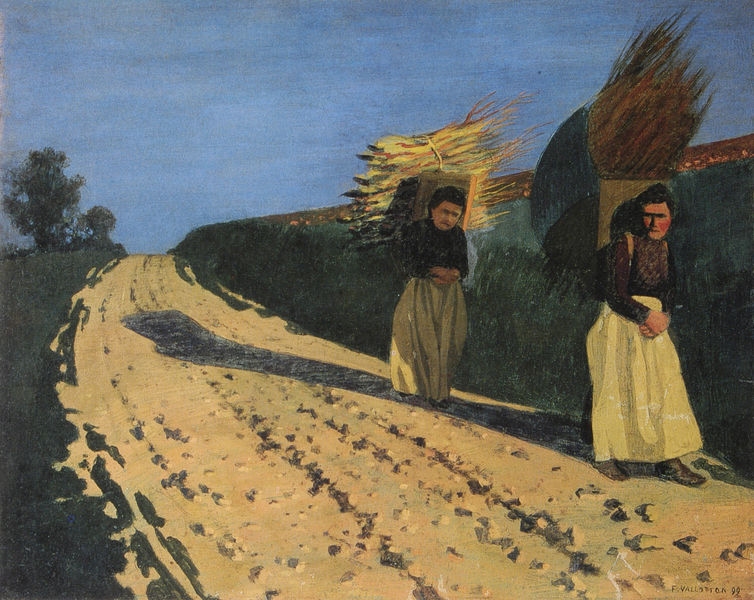
Titel: Porteuses de fagots, Holztragende Frauen
Künstler: Félix Vallotton
Institution: (Privatsammlung)
Schlagwörter: baum, blau, dunkel, gemälde, himmel, schatten, bäume, frauen, gelb, grün, impressionismus, landschaft, menschen, ocker, sand, abend, braun, frau, hell, holz, kleider, licht, ohr, rücken, schwarz, strasse, stroh, szene, weiss, ölbild, gras, rasen, rot, weg, wiese, beige, expressionismus, rock, alt, gesichter, hemd, alte, arm, augen, bluse, falten, gesicht, steine, tragen, hände, signatur, öl, dämmerung, erde, feld, felder, natur, büsche, gehen, pfad, sonne, boden, arbeit, bauern, genre, erdig, schürze, dutt, wangen, schlagschatten, zwei, röcke, abends, abhang, acker, arbeiten, arbeiterinnen, auer, backen, blusen, burd, bäuerin, bäuerinnen, bündel, datierung, ernte, erntehelferinnen, feldarbeit, feldweg, furchen, garben, gepäck, getreide, gewicht, hafer, hart, heiß, hemden, heu, heuernte, hols, kiepe, korn, kraxe, körbe, last, laufen, lehm, mittag, nachmittag, reisig, russland, rückentrage, rückentragen, sammeln, sammlerin, schleppen, schotter, schwer, schürzen, spuren, steinig, stra e, säcke, trage, tragenr, transport, trocken, trägerinnen, wangenrot, warm, weizen, ähre, hitze, ölgemälde, anstrengung, korb, bauer, stiefel, picasso, leid, heimweg, nolde, felsd, bürde, beschwerlich, en, 2 frauen, reißig, #+vallstrom, vallström, buern, börbe, holzsammle, holzsammlerinnen